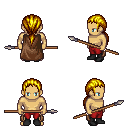
a pixel art fantasy rpg character, male body template, human, tanned skin, brown cape, red pants, blonde ponytail hairstyle, black shoes, spear, four views (front, back, left, right), 2x2 character sprite sheet, small pixel art, hard edges, no anti-aliasing